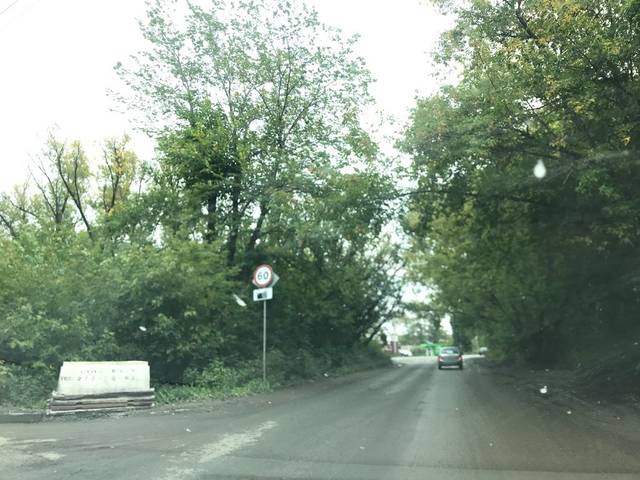
Region: Russia
Coordinates: 55.097, 61.485